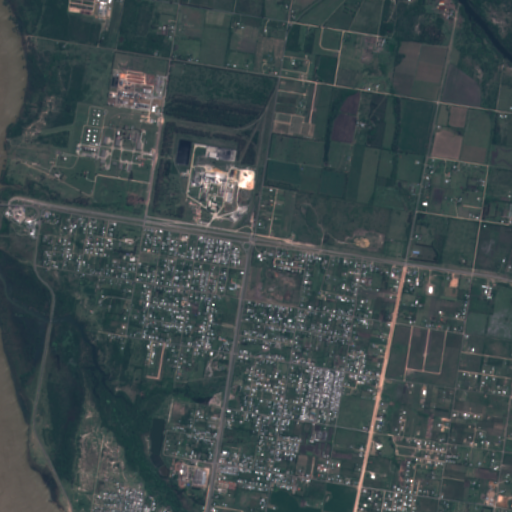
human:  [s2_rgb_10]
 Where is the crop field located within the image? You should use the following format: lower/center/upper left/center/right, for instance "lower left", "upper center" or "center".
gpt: The crop field is located in the lower right of the image.
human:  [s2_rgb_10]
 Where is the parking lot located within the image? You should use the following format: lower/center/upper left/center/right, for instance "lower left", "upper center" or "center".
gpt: The parking lot is located in the center left of the image.
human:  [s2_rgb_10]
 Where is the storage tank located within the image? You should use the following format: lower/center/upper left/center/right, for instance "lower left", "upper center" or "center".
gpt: The storage tank is located in the upper left of the image.
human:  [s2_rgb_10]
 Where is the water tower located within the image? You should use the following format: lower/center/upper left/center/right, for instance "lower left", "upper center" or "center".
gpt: The water tower is located in the lower center of the image.
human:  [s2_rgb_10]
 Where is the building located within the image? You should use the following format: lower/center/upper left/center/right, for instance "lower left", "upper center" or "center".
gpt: There is no building in the image.